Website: bh-photo
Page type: receipt
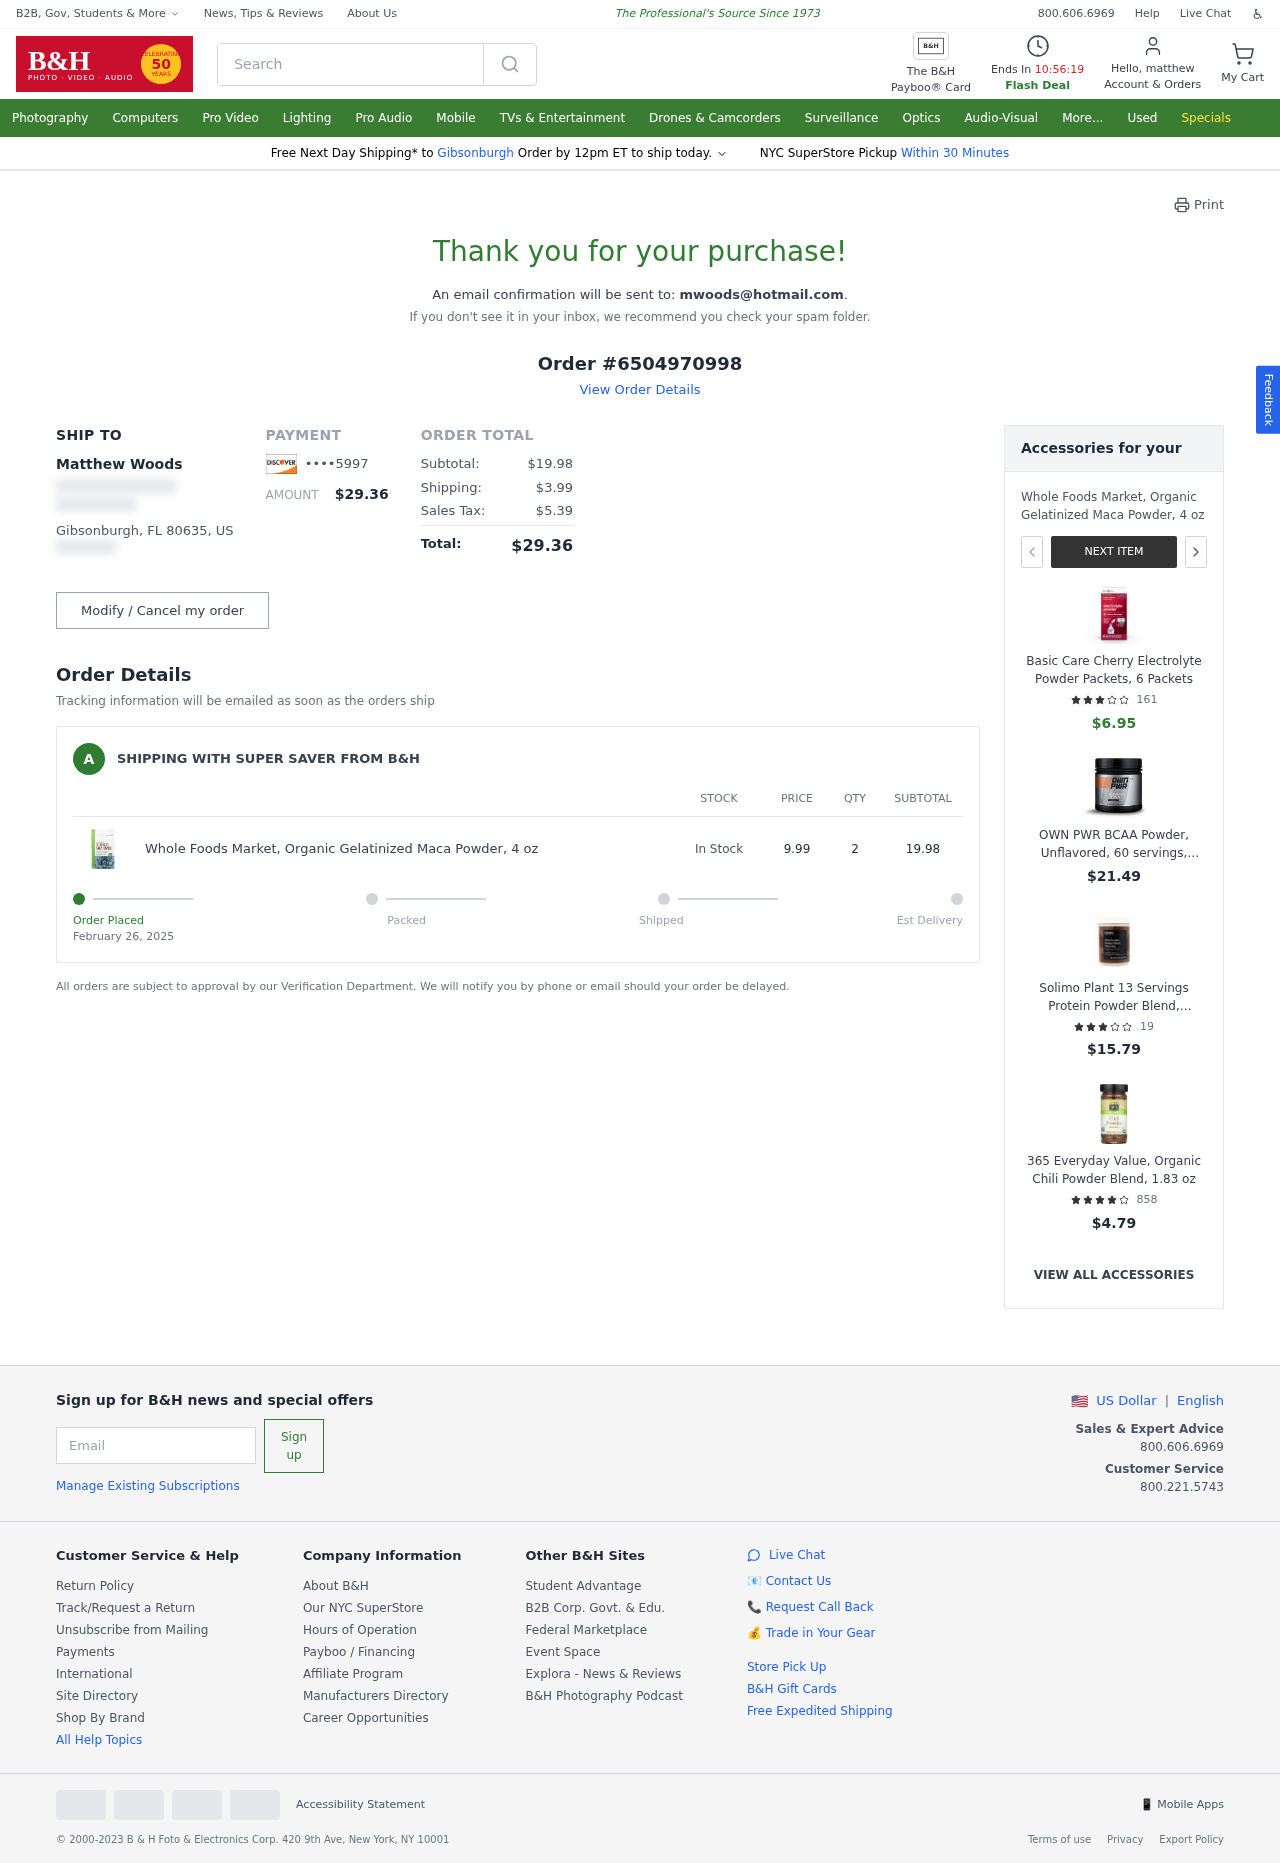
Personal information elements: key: PII_CARD_LAST4
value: ••••5997
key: PII_CITY
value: Gibsonburgh
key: PII_EMAIL
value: mwoods@hotmail.com
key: PII_FIRSTNAME
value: matthew
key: PII_FULLNAME
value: Matthew Woods
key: PII_CITY_STATE_ZIP
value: Gibsonburgh, FL 80635
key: PII_COUNTRY_CODE
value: US
Product elements: key: PRODUCT1_NAME
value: Whole Foods Market, Organic Gelatinized Maca Powder, 4 oz
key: PRODUCT1_PRICE
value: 9.99
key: PRODUCT1_QUANTITY
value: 2
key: PRODUCT2_NAME
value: Basic Care Cherry Electrolyte Powder Packets, 6 Packets
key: PRODUCT2_NUM_RATINGS
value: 161
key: PRODUCT2_PRICE
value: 6.95
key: PRODUCT2_RATING
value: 3.8
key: PRODUCT3_NAME
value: OWN PWR BCAA Powder, Unflavored, 60 servings, Micronized Branched Chain Amino Acids (2:1:1 Ratio)
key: PRODUCT3_PRICE
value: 21.49
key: PRODUCT4_NAME
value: Solimo Plant 13 Servings Protein Powder Blend, Chocolate, 1 Pound
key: PRODUCT4_NUM_RATINGS
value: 19
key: PRODUCT4_PRICE
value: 15.79
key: PRODUCT4_RATING
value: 3.8
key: PRODUCT5_NAME
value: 365 Everyday Value, Organic Chili Powder Blend, 1.83 oz
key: PRODUCT5_NUM_RATINGS
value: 858
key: PRODUCT5_PRICE
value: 4.79
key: PRODUCT5_RATING
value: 4
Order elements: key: ORDER_ID
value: Order #6504970998
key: ORDER_TOTAL
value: $29.36
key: ORDER_SUBTOTAL
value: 19.98
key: ORDER_SUBTOTAL
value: $19.98
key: ORDER_SHIPPING_COST
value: $3.99
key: ORDER_TAX
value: $5.39
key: ORDER_DATE
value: February 26, 2025
Search elements: key: HEADER_SEARCH
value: Search